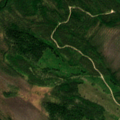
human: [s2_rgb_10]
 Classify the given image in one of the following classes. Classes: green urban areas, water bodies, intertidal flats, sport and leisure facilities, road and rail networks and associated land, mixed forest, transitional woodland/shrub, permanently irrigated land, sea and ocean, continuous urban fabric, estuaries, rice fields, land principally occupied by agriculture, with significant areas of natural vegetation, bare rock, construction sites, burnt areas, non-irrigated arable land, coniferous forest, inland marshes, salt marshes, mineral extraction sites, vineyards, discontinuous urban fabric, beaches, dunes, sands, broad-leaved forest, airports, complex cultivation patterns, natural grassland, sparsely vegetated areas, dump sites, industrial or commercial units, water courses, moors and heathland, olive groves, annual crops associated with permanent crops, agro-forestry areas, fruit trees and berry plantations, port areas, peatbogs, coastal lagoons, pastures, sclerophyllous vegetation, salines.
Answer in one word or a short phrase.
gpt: coniferous forest, mixed forest, peatbogs